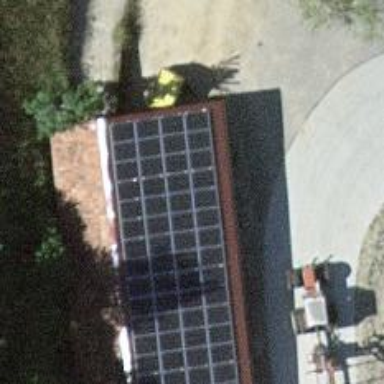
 consisting of solar photovoltaic panels."